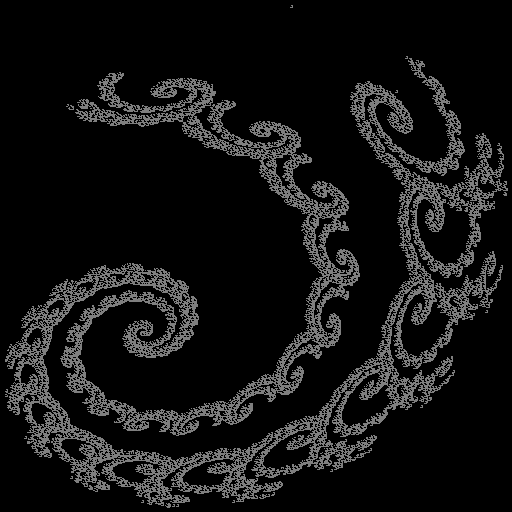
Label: spiral